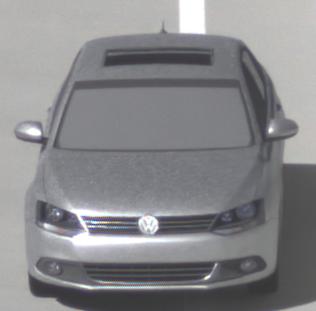
Make: VW
Model: Jetta 1.2 TSI
Detailed model: Jetta (IV)
Model produced from: 2011/01
Model produced until: 2014/08
Doors: 4
Color: white
Road condition: dry road
Daytime: midday
Contrast: high contrast